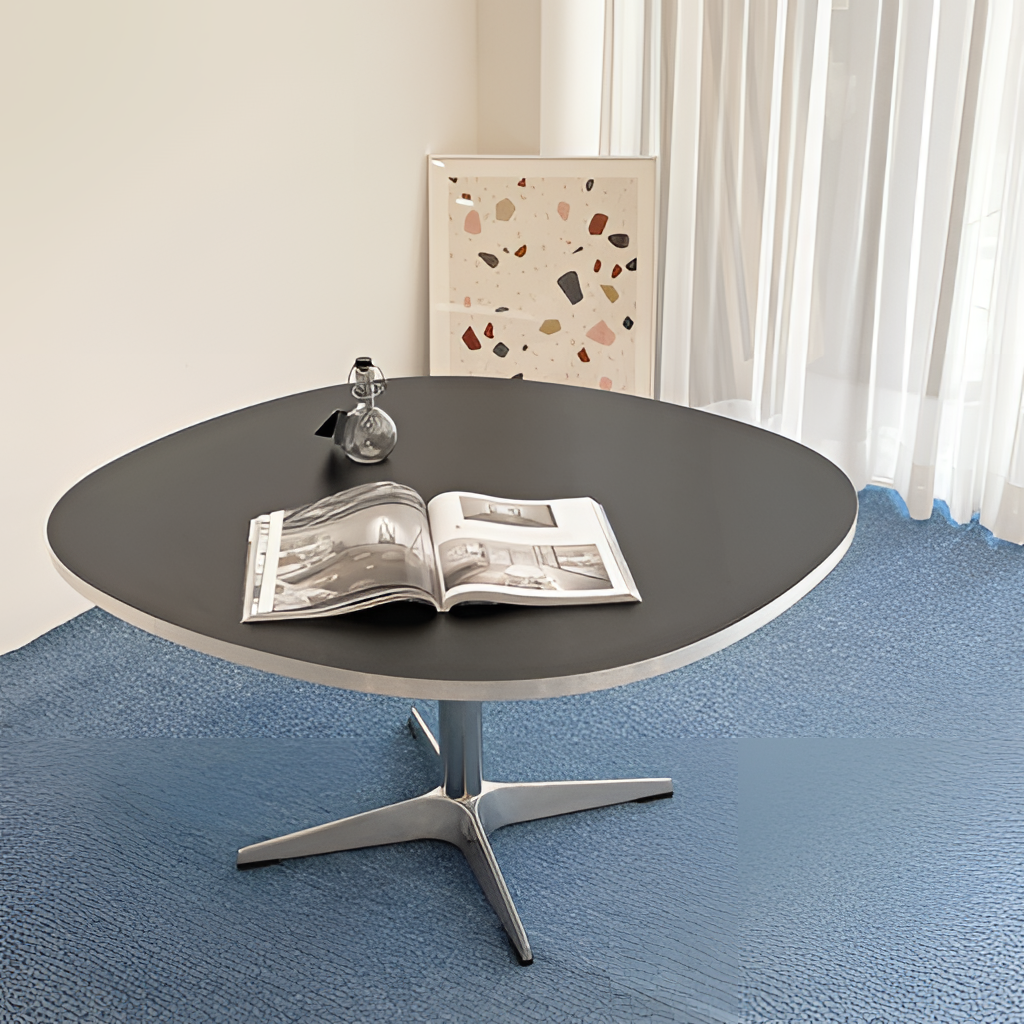
living room, metal coffee table, minimalist, white fabric wallpaper, with solid pattern, carpet flooring, with textured pattern